Field crop: maize
Growth stage: 1
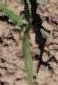
Species: maize